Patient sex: M
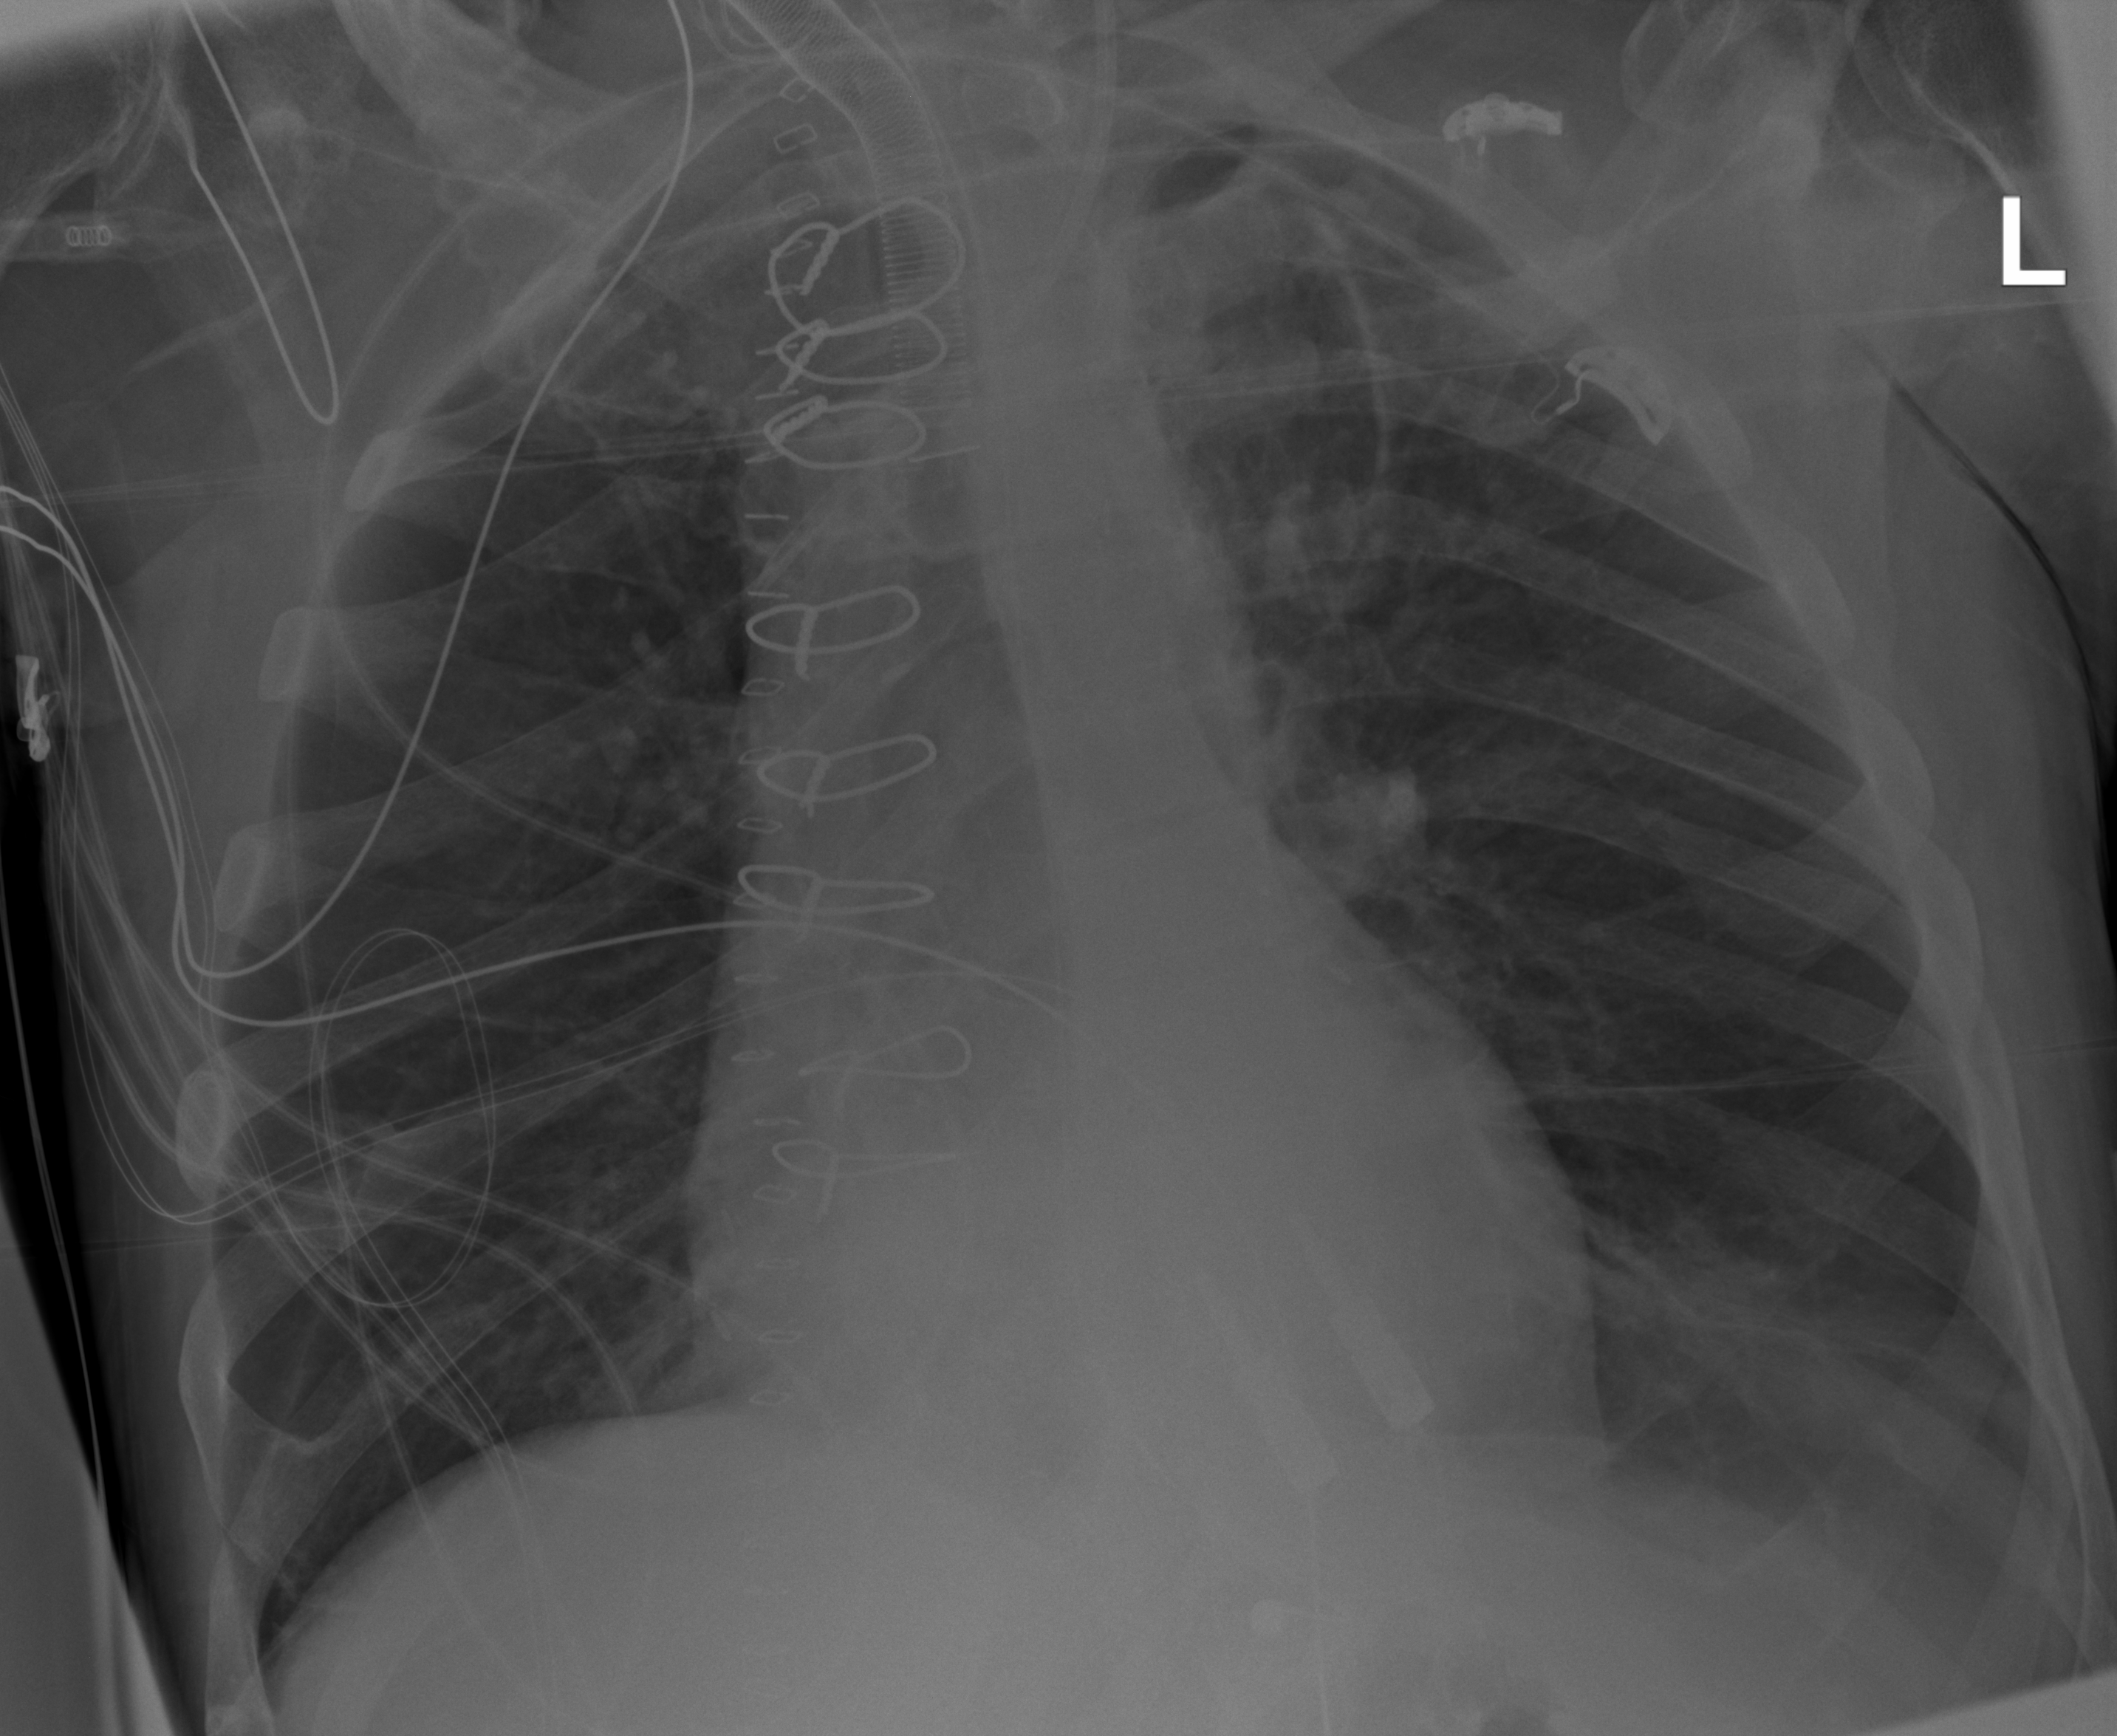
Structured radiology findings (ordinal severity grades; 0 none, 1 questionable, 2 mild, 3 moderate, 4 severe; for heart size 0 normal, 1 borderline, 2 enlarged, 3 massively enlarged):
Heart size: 2
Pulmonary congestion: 0
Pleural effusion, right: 2
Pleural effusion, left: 2
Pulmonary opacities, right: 0
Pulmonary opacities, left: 1
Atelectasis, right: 2
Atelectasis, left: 2